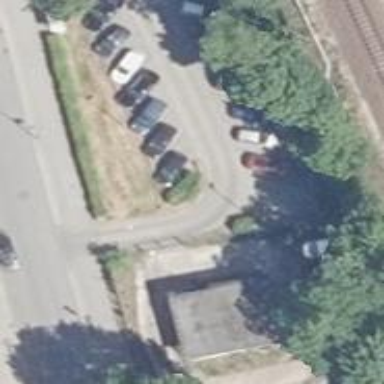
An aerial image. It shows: Parking aisle designated as service road.